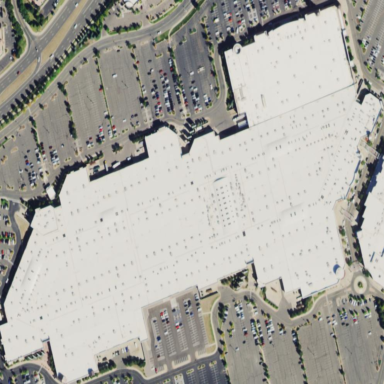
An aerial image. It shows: Mall building.